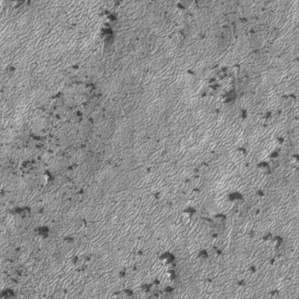
Label: frost